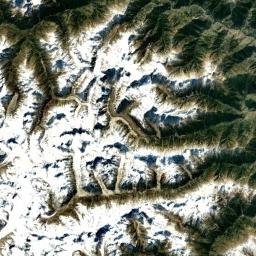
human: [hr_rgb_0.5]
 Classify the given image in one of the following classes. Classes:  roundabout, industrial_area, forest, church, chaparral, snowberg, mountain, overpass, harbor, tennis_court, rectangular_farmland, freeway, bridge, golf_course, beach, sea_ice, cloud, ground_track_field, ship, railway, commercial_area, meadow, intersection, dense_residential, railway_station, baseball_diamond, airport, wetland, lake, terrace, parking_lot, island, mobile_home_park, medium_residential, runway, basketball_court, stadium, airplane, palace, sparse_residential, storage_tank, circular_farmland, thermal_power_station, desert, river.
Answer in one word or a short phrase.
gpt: snowberg